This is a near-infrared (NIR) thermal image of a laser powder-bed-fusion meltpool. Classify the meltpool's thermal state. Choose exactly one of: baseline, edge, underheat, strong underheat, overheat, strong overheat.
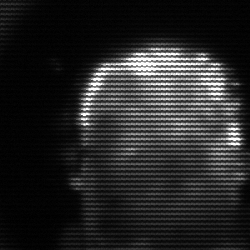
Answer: baseline